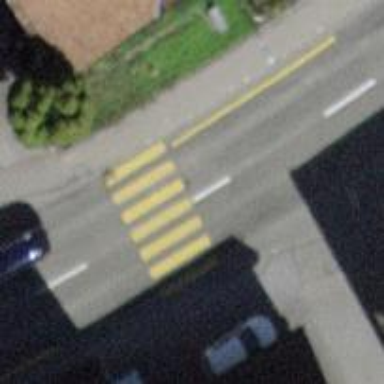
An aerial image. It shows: Zebra crossing on the road.